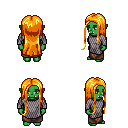
a pixel art fantasy rpg character, female body template, orc, green skin, chain mail, robe skirt, light blonde extra-long hairstyle, four views (front, back, left, right), 2x2 character sprite sheet, small pixel art, hard edges, no anti-aliasing